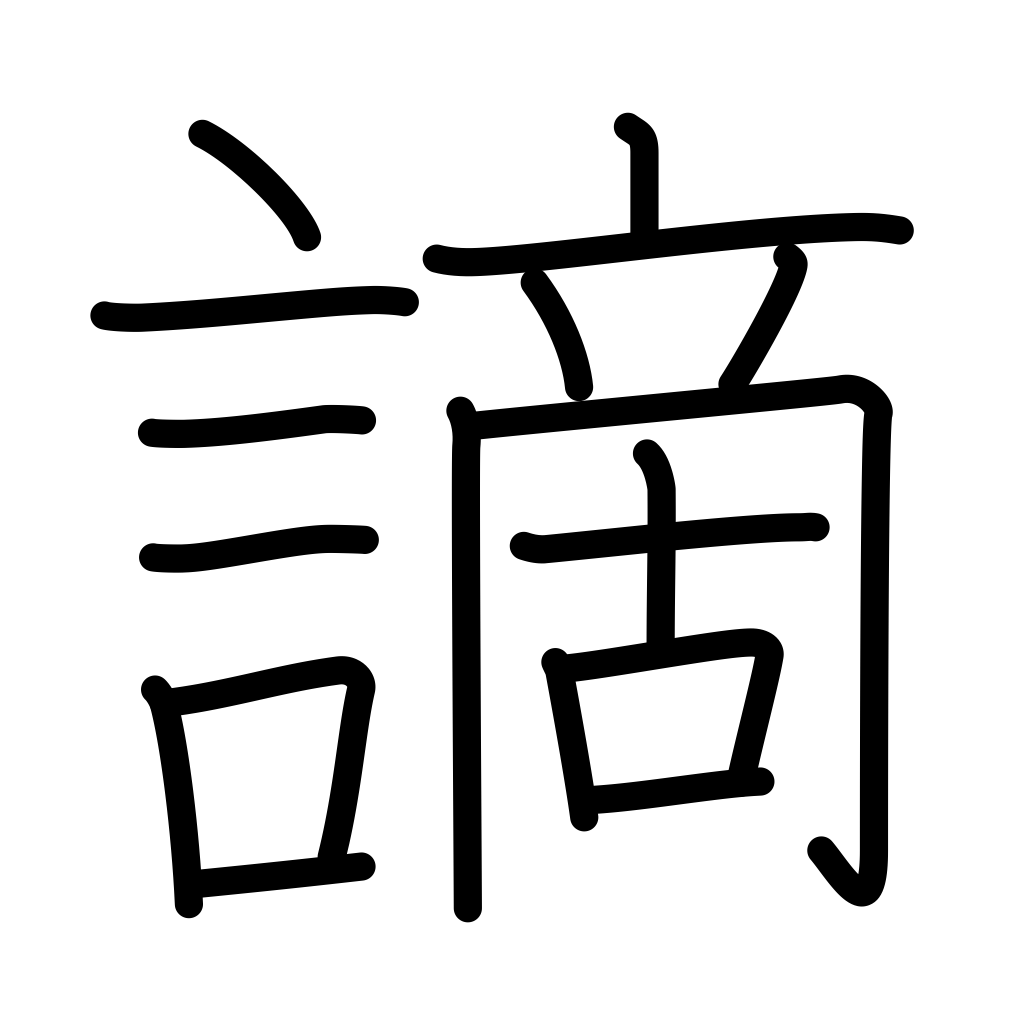
Meaning: crime